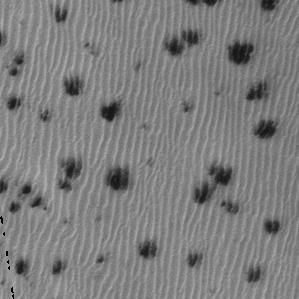
Label: frost